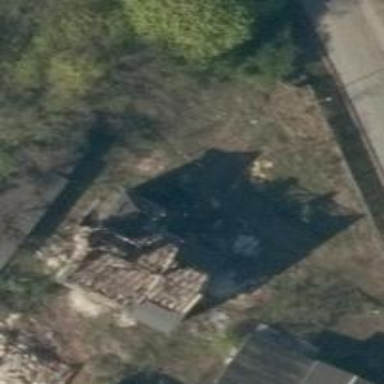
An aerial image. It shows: Historic ruins of building.